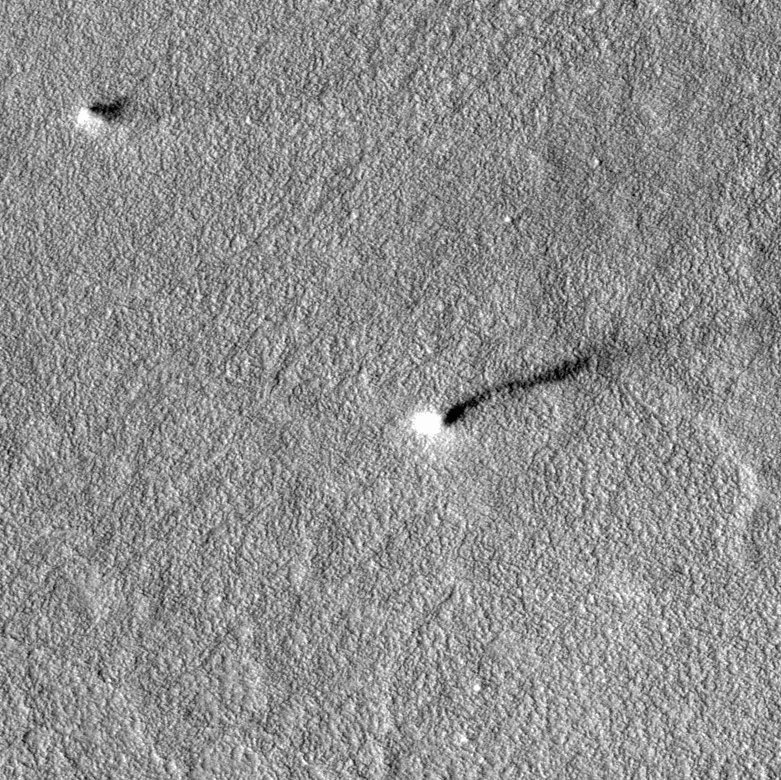
Label: dustdevil, dustdevil